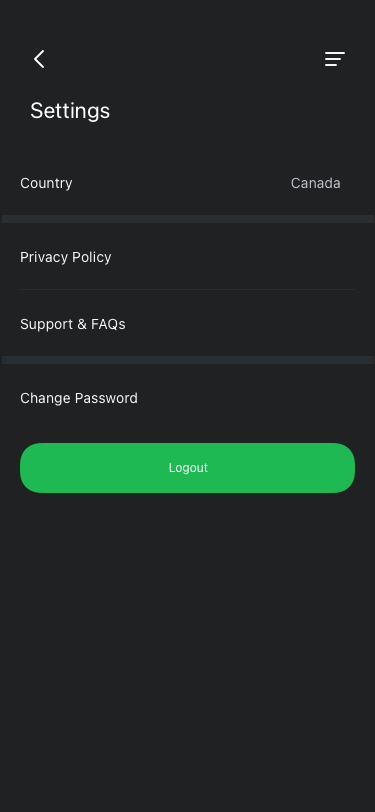
Text in this UI design:
Change Password
Support & FAQs
Privacy Policy
Canada
Country
Settings